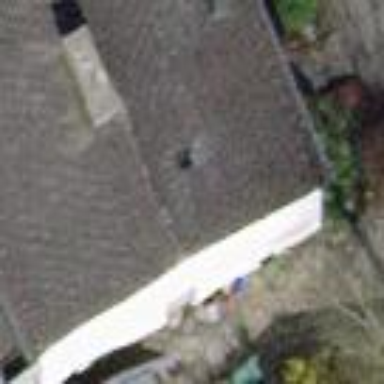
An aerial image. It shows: Building with tiled roof.